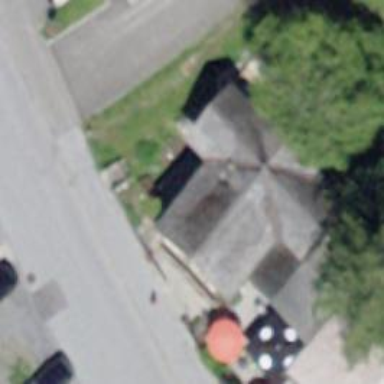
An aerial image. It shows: Restaurant.